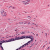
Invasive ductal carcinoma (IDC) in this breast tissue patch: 0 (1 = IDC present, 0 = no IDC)